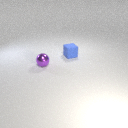
small purple metal sphere in front of small blue rubber cube